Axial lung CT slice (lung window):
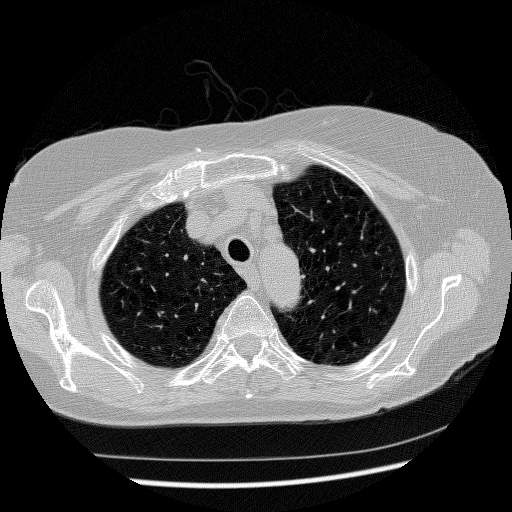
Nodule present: no